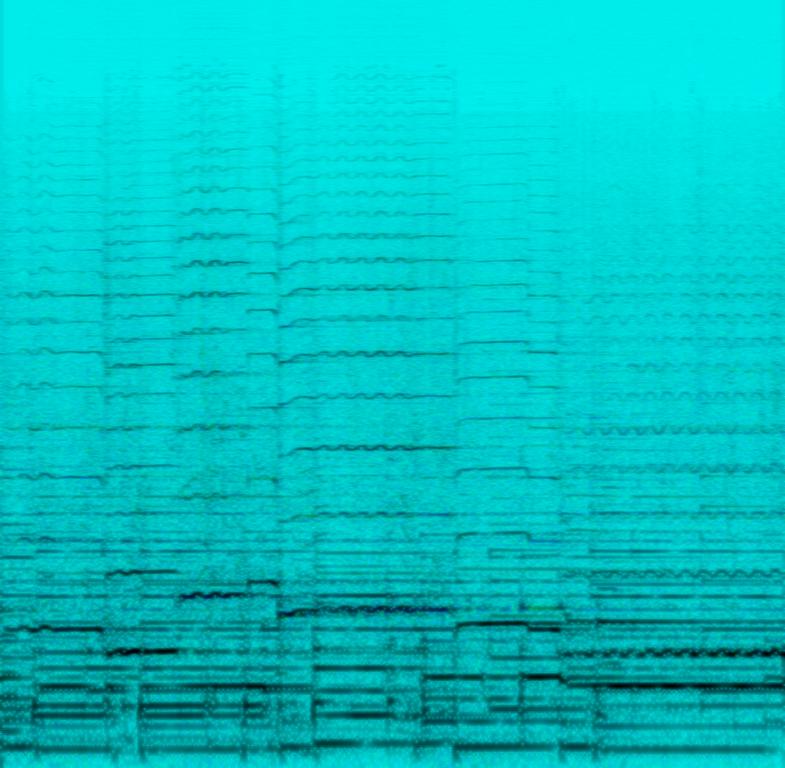
This instrumental song features a violin playing the main melody. This is accompanied by a guitar playing chords. The piano plays backing chords. At the end of the song, the piano plays a fill. The bass is played on a double bass. There is no percussion in this song. The mood of this song is romantic. This song can be played in a romantic movie.